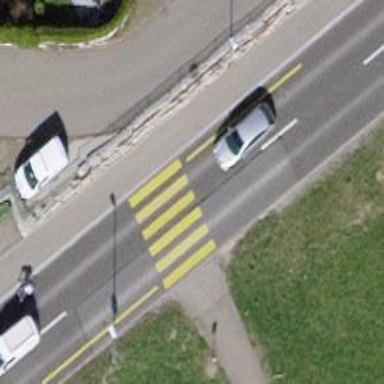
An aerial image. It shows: Uncontrolled zebra crossing on the road.